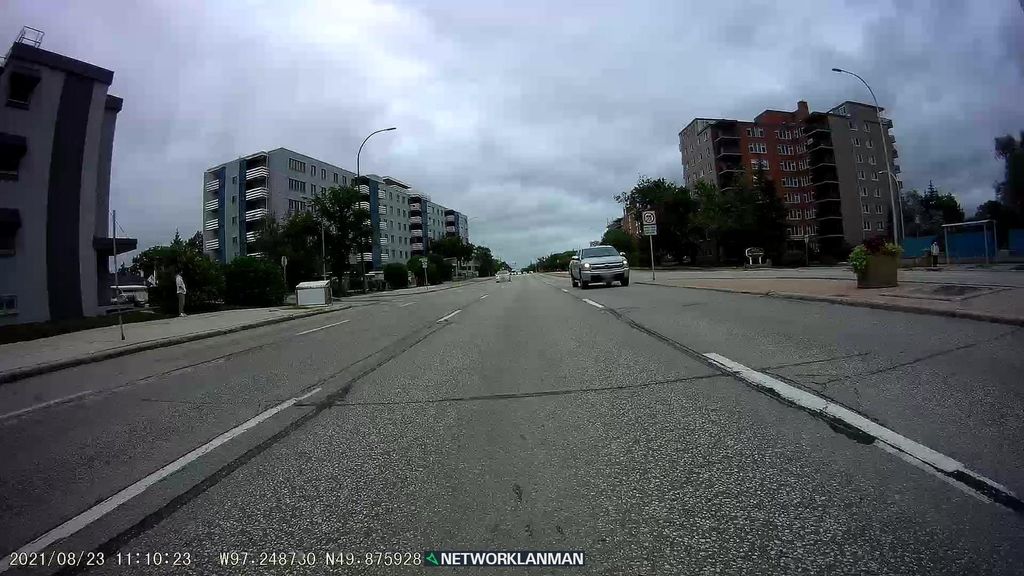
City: winnipeg